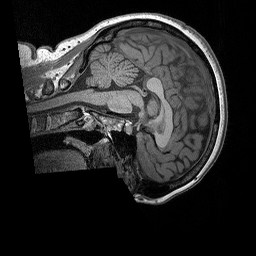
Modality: T1w
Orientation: sagittal
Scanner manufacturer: siemens
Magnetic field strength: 3 T
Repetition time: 2.3 s
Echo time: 0.00298 s